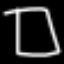
Label: square